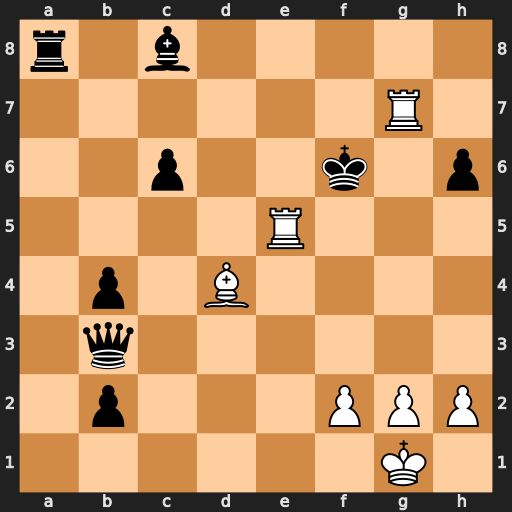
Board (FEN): r1b5/6R1/2p2k1p/4R3/1p1B4/1q6/1p3PPP/6K1
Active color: w
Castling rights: -
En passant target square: -
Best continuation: Re3+ Kf5 g4+ Kf4 Be5#